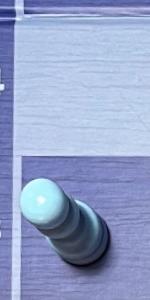
Label: Pawn_White